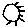
Label: sun